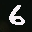
Label: 6